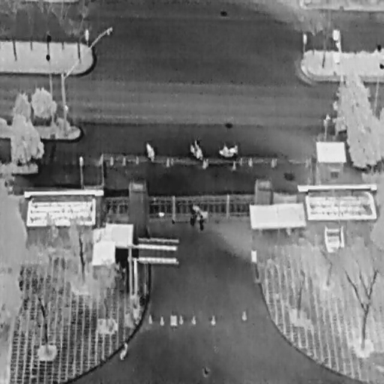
There are three Bicycles in the infrared image.